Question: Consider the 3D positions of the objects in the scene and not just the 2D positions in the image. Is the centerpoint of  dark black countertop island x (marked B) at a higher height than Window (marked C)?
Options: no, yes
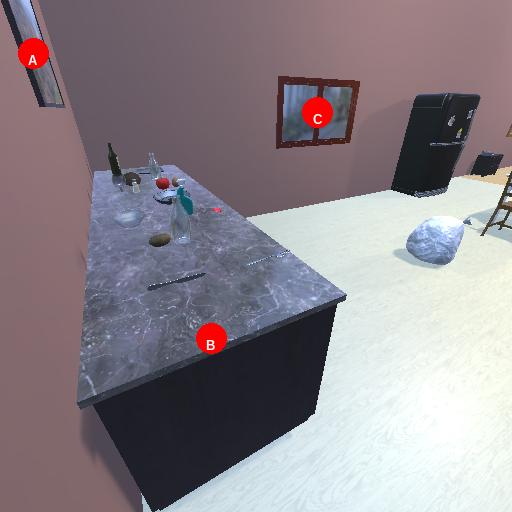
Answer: no